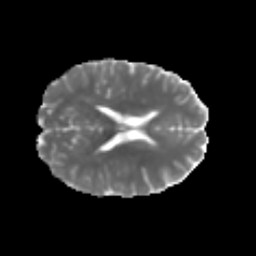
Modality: MD
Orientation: axial
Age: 28
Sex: male
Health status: healthy